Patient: sex M, age 43
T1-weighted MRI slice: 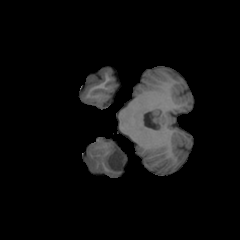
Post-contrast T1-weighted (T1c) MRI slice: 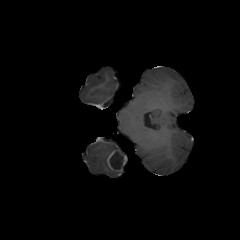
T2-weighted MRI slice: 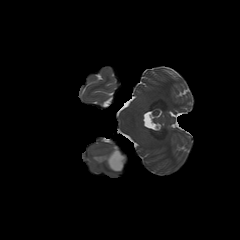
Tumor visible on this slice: yes
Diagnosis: Glioblastoma, IDH-wildtype
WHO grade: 4